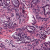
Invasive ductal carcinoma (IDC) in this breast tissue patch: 1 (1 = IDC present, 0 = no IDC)